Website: walmart
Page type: payment
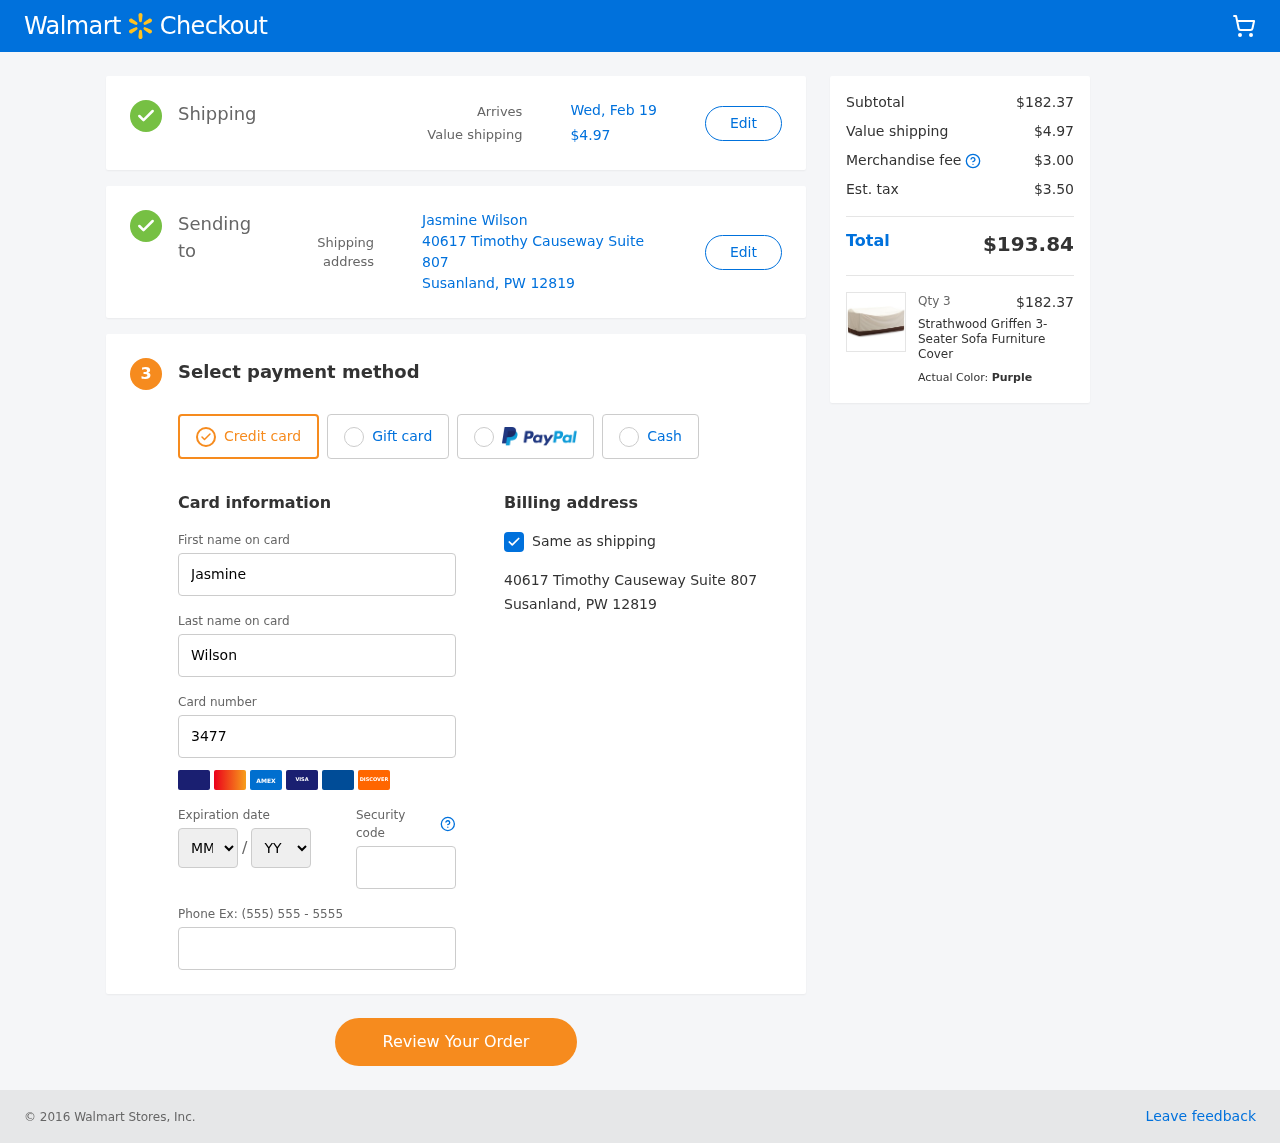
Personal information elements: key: PII_CARD_EXPIRY_MONTH
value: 09
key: PII_CARD_EXPIRY_YEAR
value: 30
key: PII_CITY_STATE_ZIP
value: Susanland, PW 12819
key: PII_FULLNAME
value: Jasmine Wilson
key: PII_STREET
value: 40617 Timothy Causeway Suite 807
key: PII_FIRSTNAME
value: Jasmine
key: PII_LASTNAME
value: Wilson
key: PII_CARD_NUMBER
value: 3477 4722 8060 883
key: PII_CARD_CVV
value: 4512
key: PII_PHONE
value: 4449128109
Product elements: key: PRODUCT1_NAME
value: Strathwood Griffen 3-Seater Sofa Furniture Cover
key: PRODUCT1_PRICE
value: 60.79
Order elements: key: ORDER_DELIVERY_DATE
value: Wed, Feb 19
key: ORDER_SHIPPING_COST
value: $4.97
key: ORDER_SUBTOTAL
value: $182.37
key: ORDER_MERCHANDISE_FEE
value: $3.00
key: ORDER_TAX
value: $3.50
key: ORDER_TOTAL
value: $193.84
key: ORDER_NUM_ITEMS
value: Qty 3